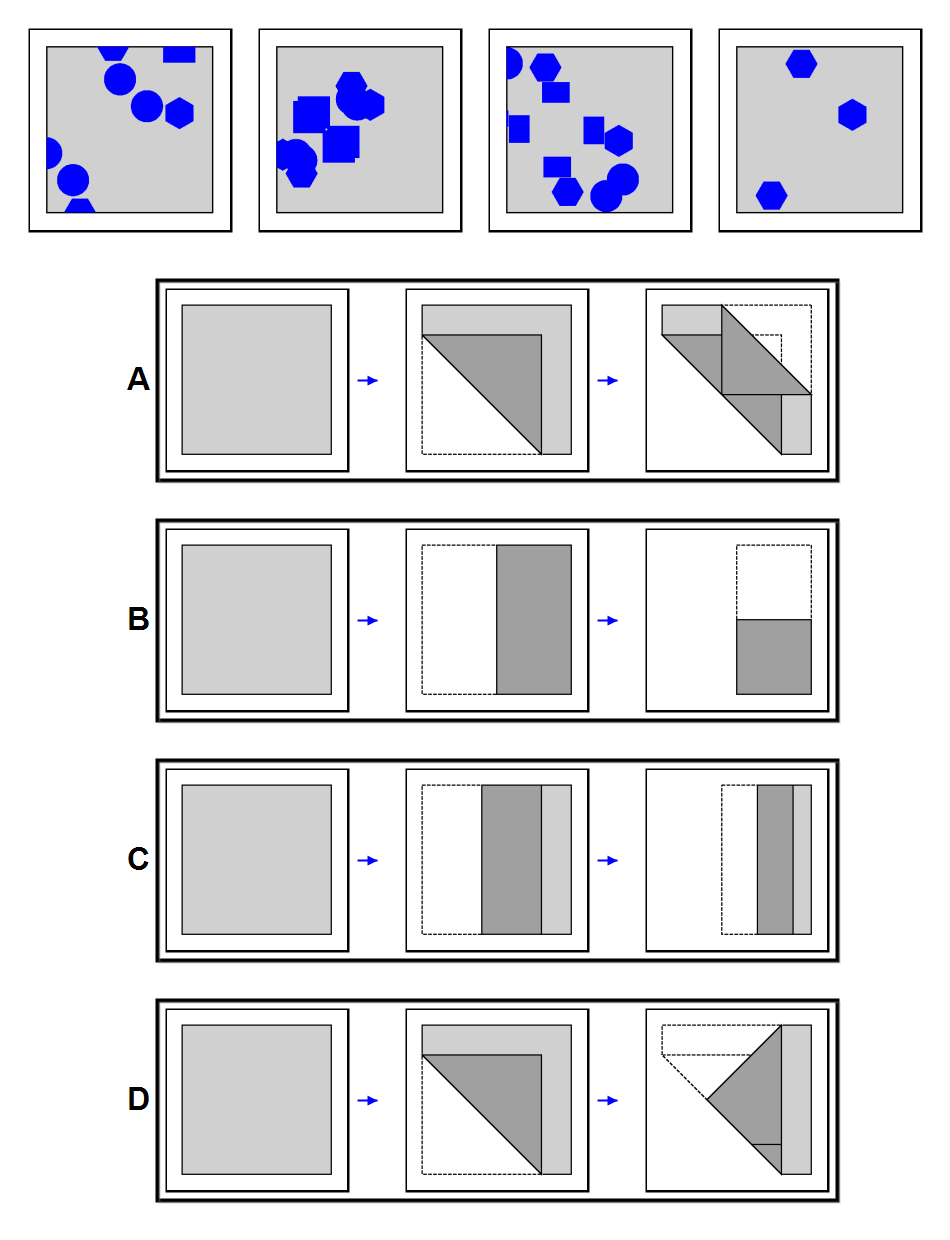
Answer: D